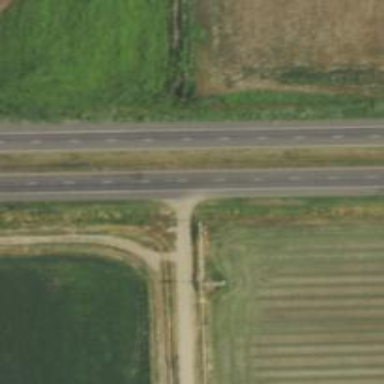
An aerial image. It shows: Expressway with asphalt surface. It is trunk highway with grade1 tracktype.